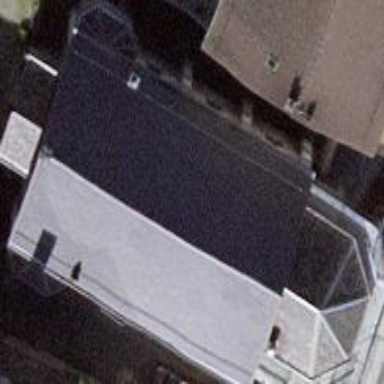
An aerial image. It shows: Building that is place of worship.